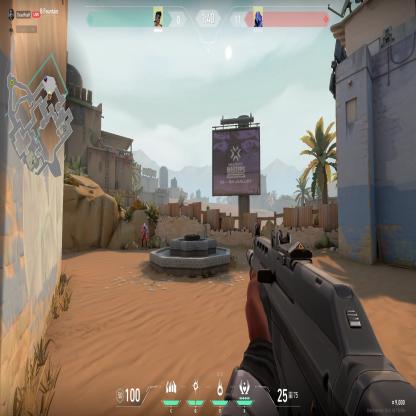
Label: enemy